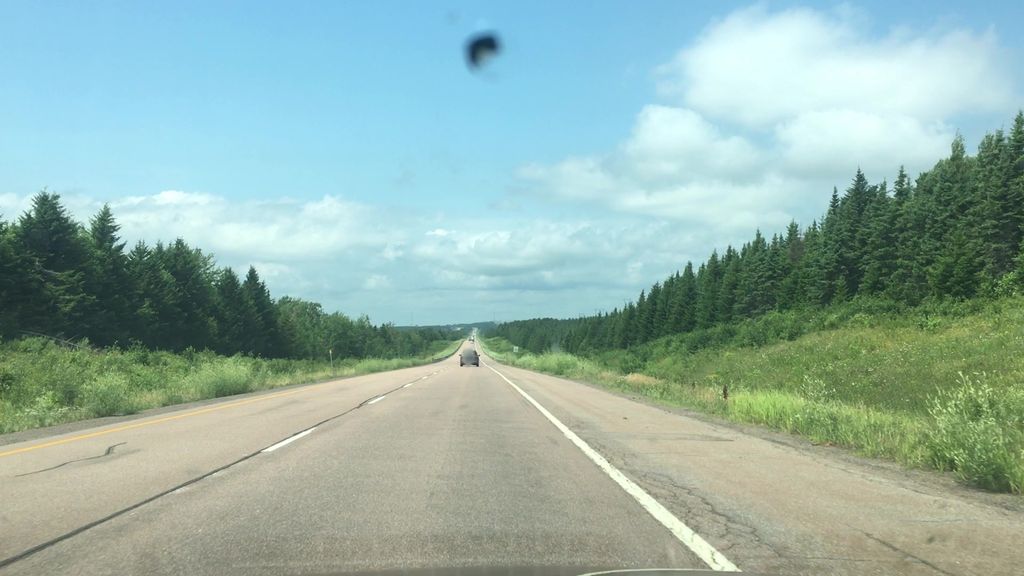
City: charlottetown